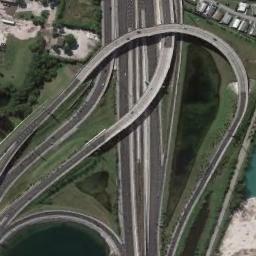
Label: overpass